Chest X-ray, PA view. Patient: 27 years old, sex M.
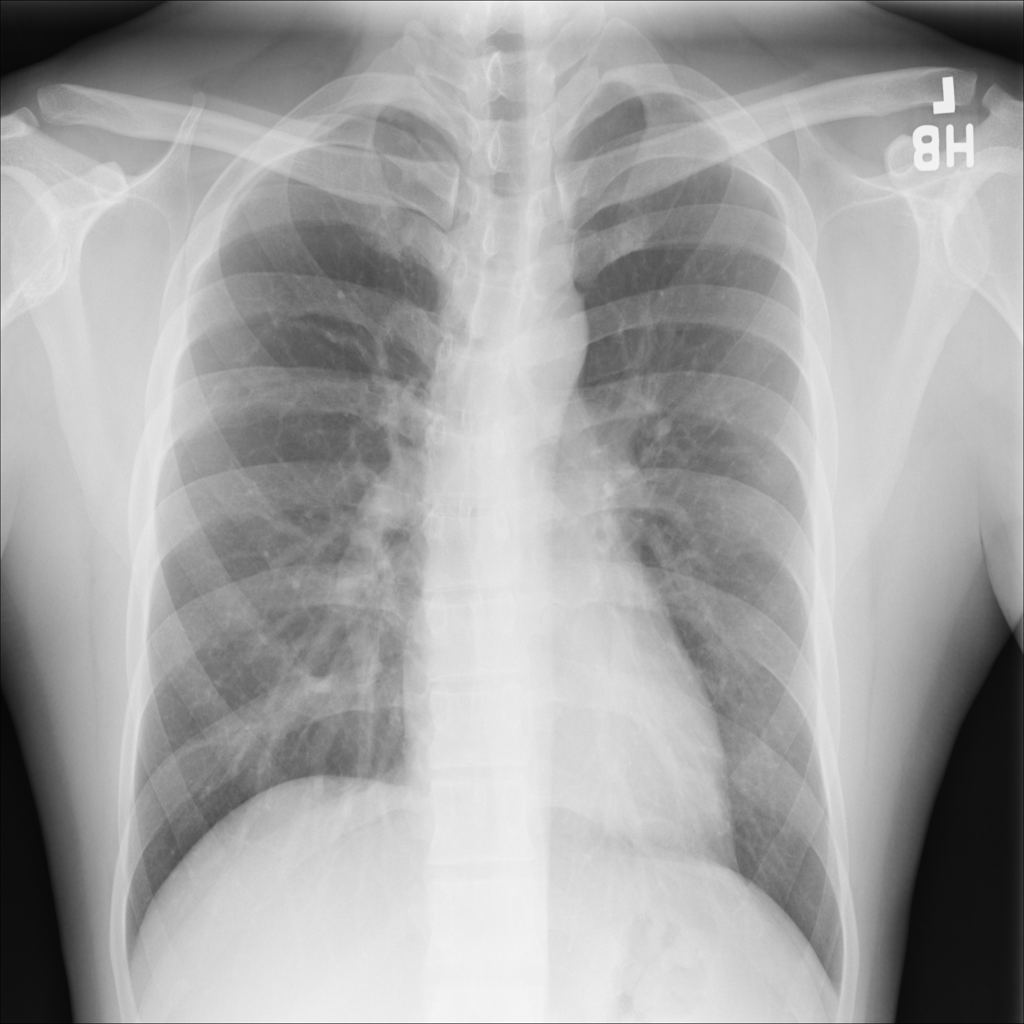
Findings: No Finding